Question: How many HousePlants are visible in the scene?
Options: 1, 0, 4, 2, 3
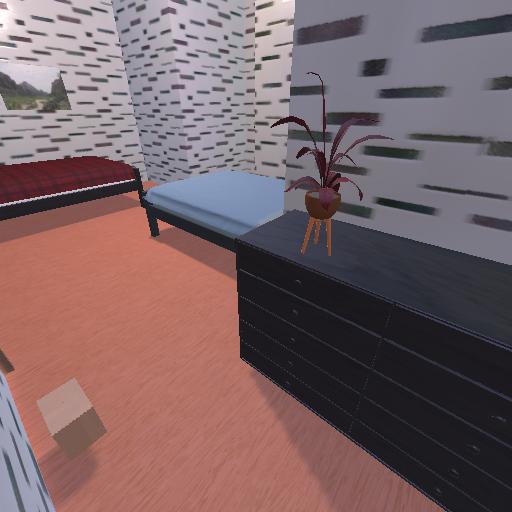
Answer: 1